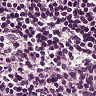
Metastatic tissue present: no